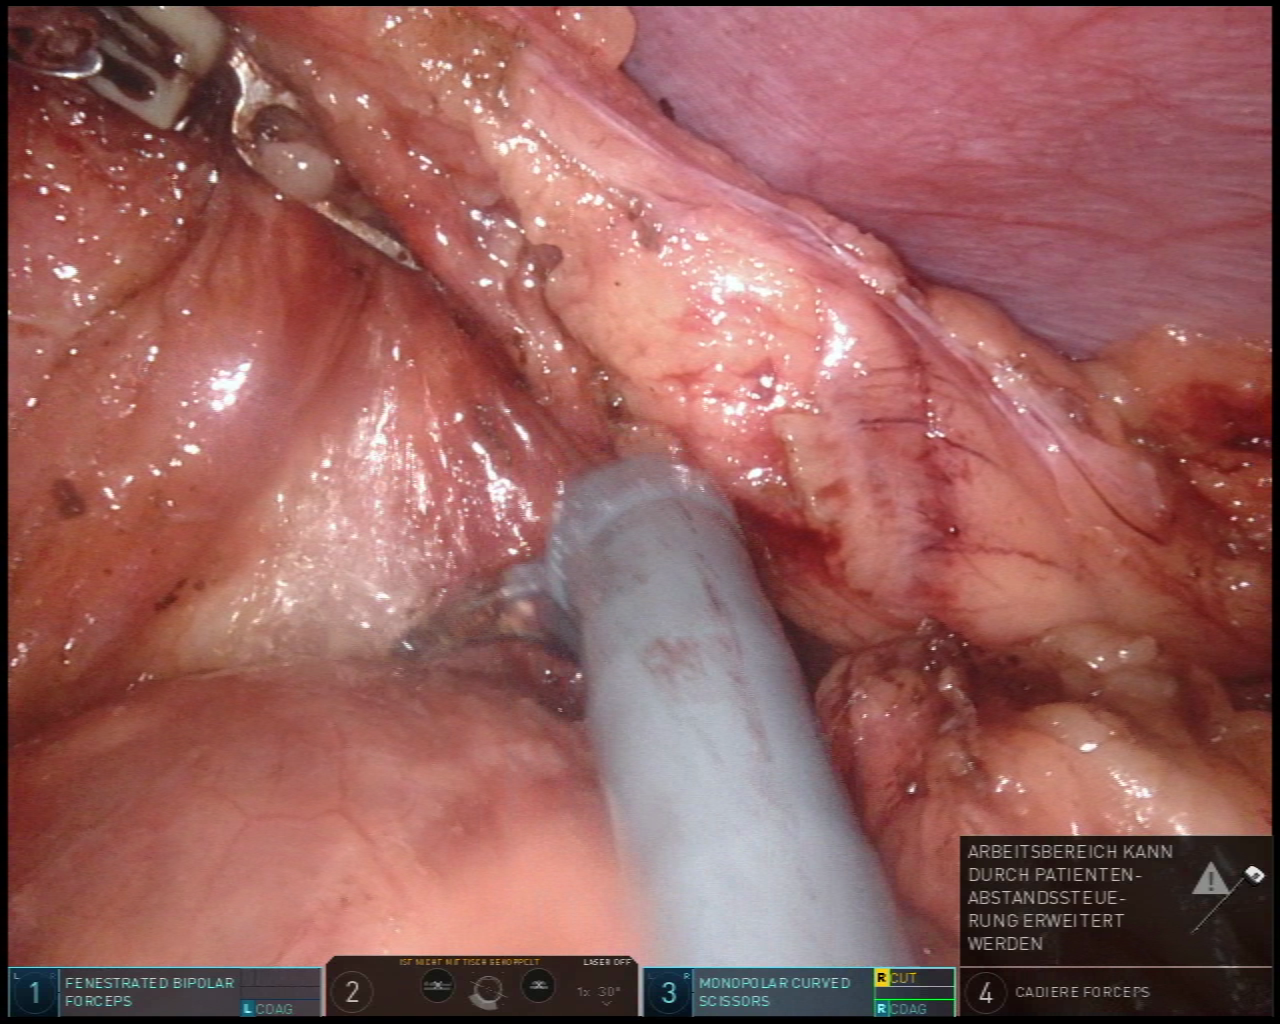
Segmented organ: abdominal_wall
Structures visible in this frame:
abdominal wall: yes
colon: no
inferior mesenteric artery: no
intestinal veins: no
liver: no
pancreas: no
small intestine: no
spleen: no
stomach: no
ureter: no
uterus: no
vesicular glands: no